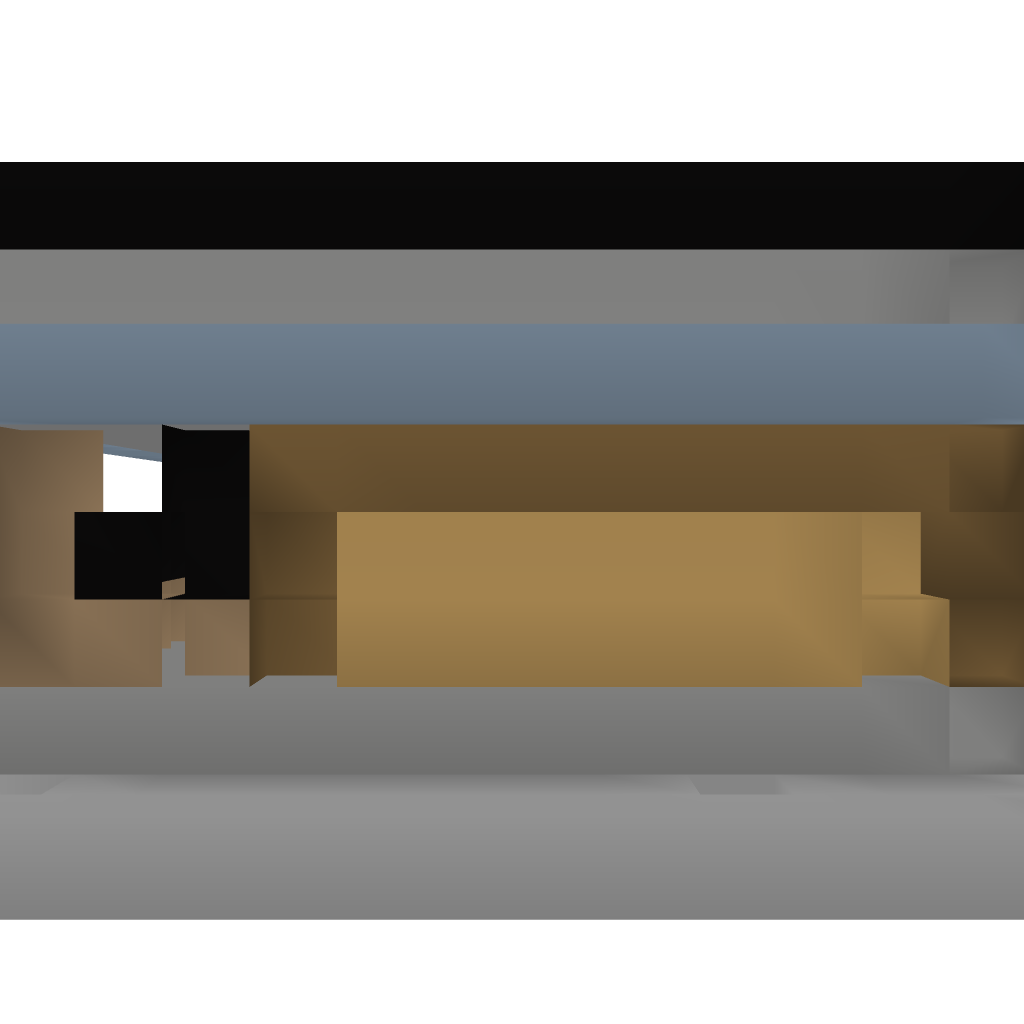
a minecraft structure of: Safe fully equiped starter house